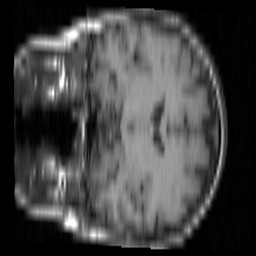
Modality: T1w
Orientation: coronal
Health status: ill
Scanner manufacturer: siemens
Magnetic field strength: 1.5 T
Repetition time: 0.4 s
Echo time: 0.014 s